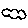
Label: cloud